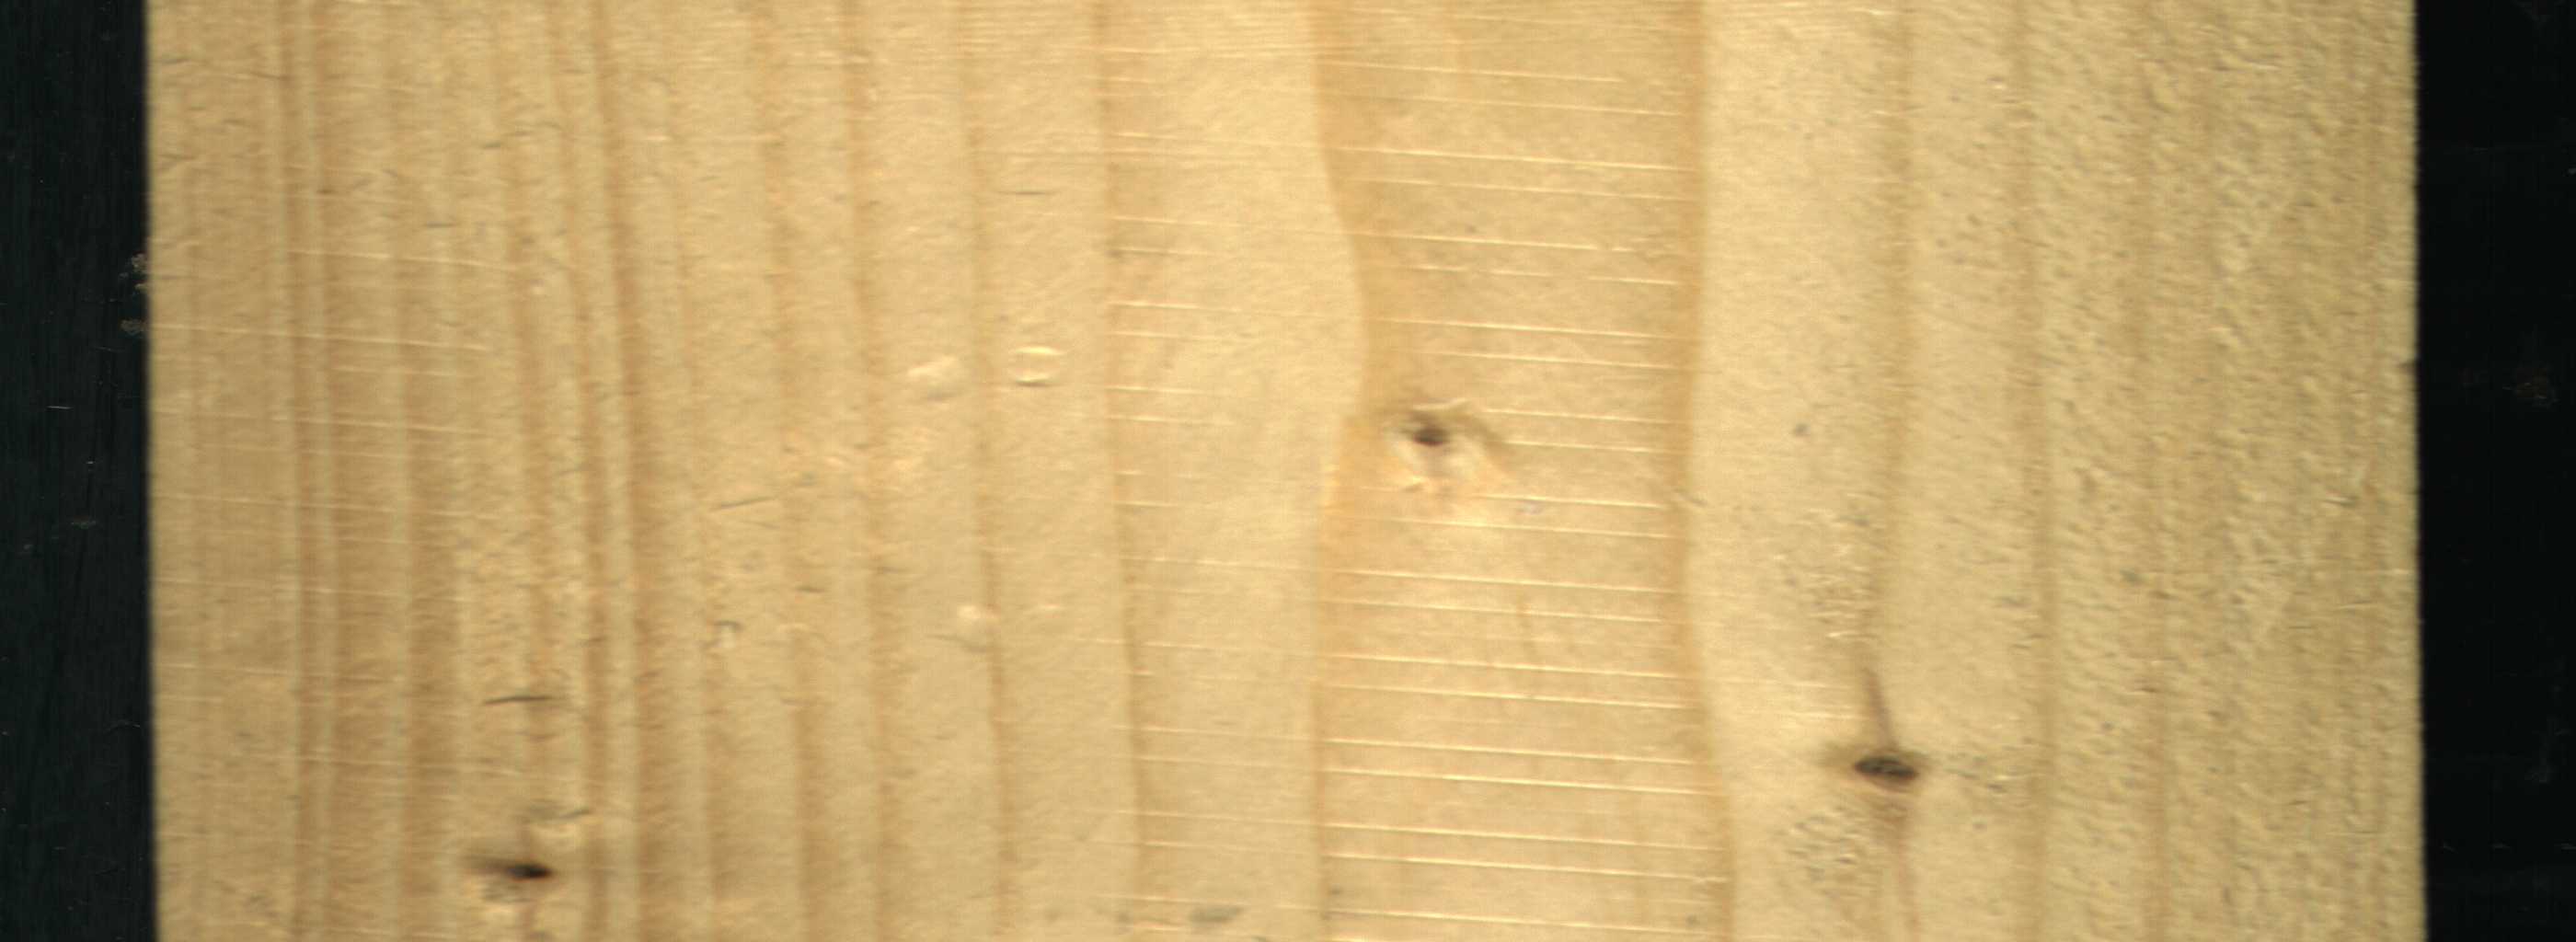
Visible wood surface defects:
Dead_Knot
Live_Knot
Live_Knot